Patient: sex M, age 85
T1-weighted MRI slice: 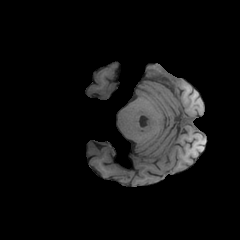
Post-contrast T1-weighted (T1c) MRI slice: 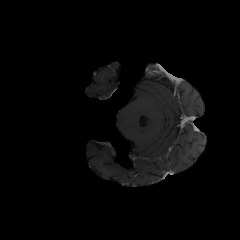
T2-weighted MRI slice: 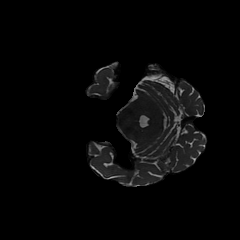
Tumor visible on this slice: no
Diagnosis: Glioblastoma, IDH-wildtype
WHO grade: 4